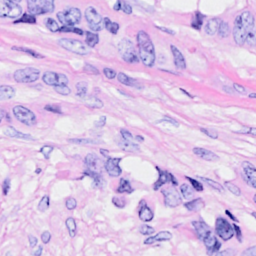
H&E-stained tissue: Breast